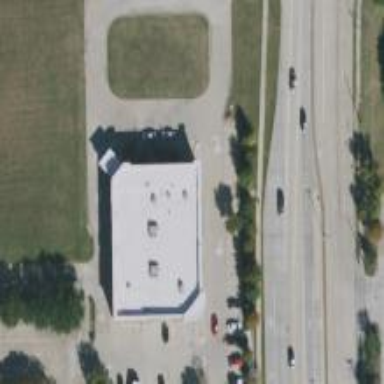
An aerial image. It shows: Pharmacy providing healthcare services.